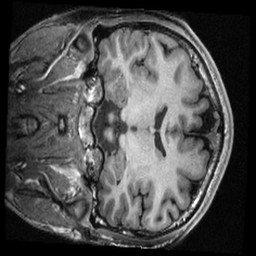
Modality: T1w
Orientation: coronal
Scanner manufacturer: ge
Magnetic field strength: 3 T
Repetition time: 0.00764 s
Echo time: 0.002928 s